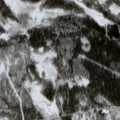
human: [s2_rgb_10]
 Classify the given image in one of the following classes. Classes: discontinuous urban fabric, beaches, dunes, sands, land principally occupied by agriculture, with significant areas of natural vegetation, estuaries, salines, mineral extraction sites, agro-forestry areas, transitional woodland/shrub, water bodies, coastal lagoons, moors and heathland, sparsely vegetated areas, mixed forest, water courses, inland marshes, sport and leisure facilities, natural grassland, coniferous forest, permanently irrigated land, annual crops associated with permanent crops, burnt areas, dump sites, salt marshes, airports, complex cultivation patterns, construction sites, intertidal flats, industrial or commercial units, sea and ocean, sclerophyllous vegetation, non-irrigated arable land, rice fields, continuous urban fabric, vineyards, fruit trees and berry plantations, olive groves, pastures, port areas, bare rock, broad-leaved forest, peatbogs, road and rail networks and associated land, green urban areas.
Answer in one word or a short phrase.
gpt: coniferous forest, transitional woodland/shrub, peatbogs